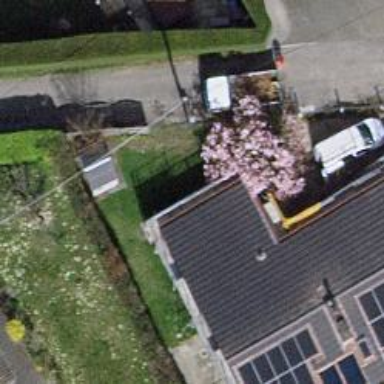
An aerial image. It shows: View of roof of building.